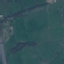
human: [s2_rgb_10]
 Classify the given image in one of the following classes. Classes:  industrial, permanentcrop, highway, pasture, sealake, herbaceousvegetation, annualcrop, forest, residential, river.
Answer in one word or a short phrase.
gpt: Pasture